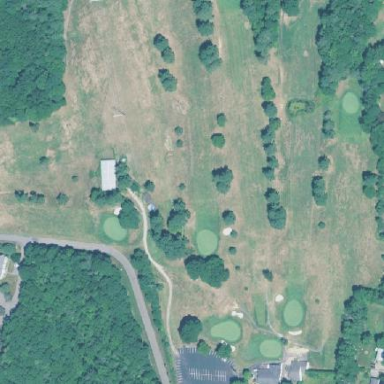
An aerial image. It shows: Golf course.